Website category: jobs
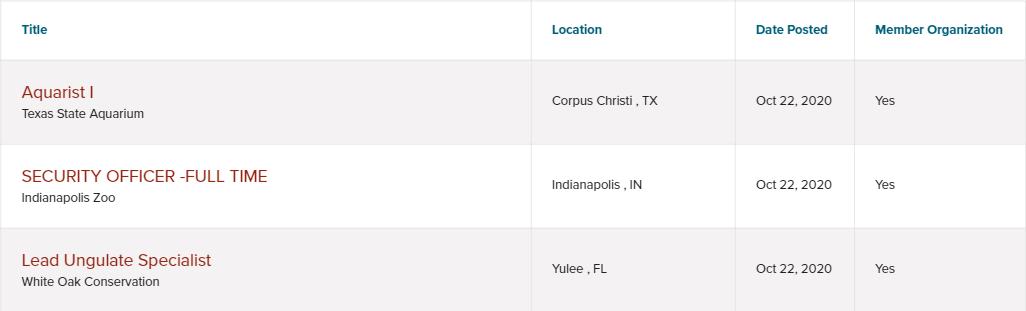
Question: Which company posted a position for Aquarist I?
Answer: Texas State Aquarium

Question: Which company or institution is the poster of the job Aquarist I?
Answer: Texas State Aquarium

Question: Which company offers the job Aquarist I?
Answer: Texas State Aquarium

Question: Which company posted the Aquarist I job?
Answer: Texas State Aquarium

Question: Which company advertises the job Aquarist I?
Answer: Texas State Aquarium

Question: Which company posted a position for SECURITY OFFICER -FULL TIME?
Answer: Indianapolis Zoo

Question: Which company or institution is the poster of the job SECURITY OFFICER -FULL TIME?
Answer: Indianapolis Zoo

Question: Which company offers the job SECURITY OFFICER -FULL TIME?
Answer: Indianapolis Zoo

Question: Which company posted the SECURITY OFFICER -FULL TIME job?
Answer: Indianapolis Zoo

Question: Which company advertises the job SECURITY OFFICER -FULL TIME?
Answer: Indianapolis Zoo

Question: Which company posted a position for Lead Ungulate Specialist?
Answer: White Oak Conservation

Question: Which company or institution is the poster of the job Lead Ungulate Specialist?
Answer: White Oak Conservation

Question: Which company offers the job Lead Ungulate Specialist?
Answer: White Oak Conservation

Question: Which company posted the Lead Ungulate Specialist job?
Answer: White Oak Conservation

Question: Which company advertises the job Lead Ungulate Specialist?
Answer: White Oak Conservation

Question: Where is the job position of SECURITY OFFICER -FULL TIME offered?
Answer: Indianapolis , IN

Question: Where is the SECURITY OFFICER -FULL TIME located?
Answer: Indianapolis , IN

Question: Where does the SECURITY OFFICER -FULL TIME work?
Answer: Indianapolis , IN

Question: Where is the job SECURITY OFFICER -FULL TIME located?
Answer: Indianapolis , IN

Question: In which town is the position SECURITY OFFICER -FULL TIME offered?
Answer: Indianapolis , IN

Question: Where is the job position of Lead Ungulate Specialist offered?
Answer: Yulee , FL

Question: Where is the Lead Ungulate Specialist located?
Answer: Yulee , FL

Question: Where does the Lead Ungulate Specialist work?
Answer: Yulee , FL

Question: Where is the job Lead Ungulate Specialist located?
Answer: Yulee , FL

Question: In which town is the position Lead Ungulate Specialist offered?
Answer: Yulee , FL

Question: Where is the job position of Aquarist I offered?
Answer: Corpus Christi , TX

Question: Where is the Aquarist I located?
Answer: Corpus Christi , TX

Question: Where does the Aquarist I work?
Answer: Corpus Christi , TX

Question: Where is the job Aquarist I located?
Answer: Corpus Christi , TX

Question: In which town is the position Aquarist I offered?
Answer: Corpus Christi , TX

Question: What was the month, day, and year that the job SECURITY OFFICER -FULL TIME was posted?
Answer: Oct 22, 2020

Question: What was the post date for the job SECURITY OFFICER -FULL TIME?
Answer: Oct 22, 2020

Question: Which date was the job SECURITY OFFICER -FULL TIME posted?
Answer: Oct 22, 2020

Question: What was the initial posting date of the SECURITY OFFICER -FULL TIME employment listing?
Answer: Oct 22, 2020

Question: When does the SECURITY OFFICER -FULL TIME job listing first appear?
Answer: Oct 22, 2020

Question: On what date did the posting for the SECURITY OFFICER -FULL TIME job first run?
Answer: Oct 22, 2020

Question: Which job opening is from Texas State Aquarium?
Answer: Aquarist I

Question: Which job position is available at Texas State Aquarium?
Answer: Aquarist I

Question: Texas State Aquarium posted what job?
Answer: Aquarist I

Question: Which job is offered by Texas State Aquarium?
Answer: Aquarist I

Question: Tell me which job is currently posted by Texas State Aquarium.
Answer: Aquarist I

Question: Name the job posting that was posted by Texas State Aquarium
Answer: Aquarist I

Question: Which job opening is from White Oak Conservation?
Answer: Lead Ungulate Specialist

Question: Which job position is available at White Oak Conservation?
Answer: Lead Ungulate Specialist

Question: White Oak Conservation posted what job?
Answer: Lead Ungulate Specialist

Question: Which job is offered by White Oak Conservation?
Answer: Lead Ungulate Specialist

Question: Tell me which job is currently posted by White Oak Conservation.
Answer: Lead Ungulate Specialist

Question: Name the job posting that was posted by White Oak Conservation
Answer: Lead Ungulate Specialist

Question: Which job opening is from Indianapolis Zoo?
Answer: SECURITY OFFICER -FULL TIME

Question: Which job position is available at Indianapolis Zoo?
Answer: SECURITY OFFICER -FULL TIME

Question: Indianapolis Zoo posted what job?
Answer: SECURITY OFFICER -FULL TIME

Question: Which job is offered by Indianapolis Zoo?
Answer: SECURITY OFFICER -FULL TIME

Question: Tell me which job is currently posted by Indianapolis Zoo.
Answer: SECURITY OFFICER -FULL TIME

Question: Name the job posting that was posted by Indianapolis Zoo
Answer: SECURITY OFFICER -FULL TIME

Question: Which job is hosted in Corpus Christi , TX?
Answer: Aquarist I

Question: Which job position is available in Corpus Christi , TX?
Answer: Aquarist I

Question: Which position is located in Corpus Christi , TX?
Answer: Aquarist I

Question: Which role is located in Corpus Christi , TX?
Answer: Aquarist I

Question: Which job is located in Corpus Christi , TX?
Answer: Aquarist I

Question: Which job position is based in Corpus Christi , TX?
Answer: Aquarist I

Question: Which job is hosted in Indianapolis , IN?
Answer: SECURITY OFFICER -FULL TIME

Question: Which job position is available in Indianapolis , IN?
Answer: SECURITY OFFICER -FULL TIME

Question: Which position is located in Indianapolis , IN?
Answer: SECURITY OFFICER -FULL TIME

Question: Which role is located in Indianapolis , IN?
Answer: SECURITY OFFICER -FULL TIME